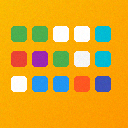
Screen state: on